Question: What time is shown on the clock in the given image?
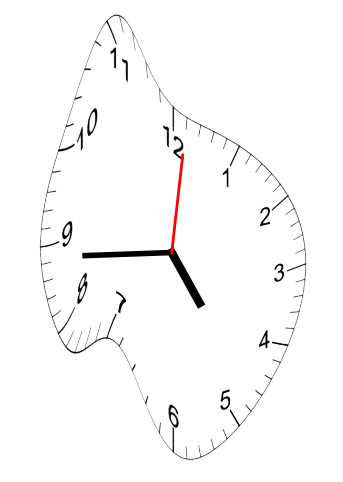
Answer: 04:44:01